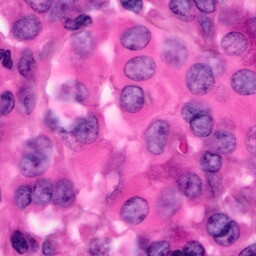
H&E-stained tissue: Pancreatic